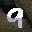
Label: 9